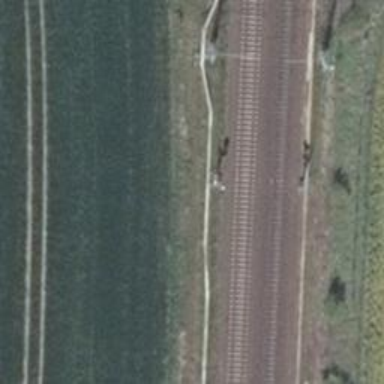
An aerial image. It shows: Railway signal.